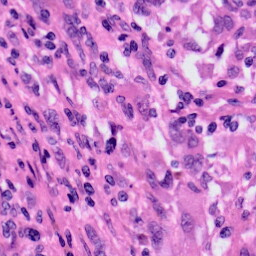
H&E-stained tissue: Skin